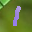
Label: 1